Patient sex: F
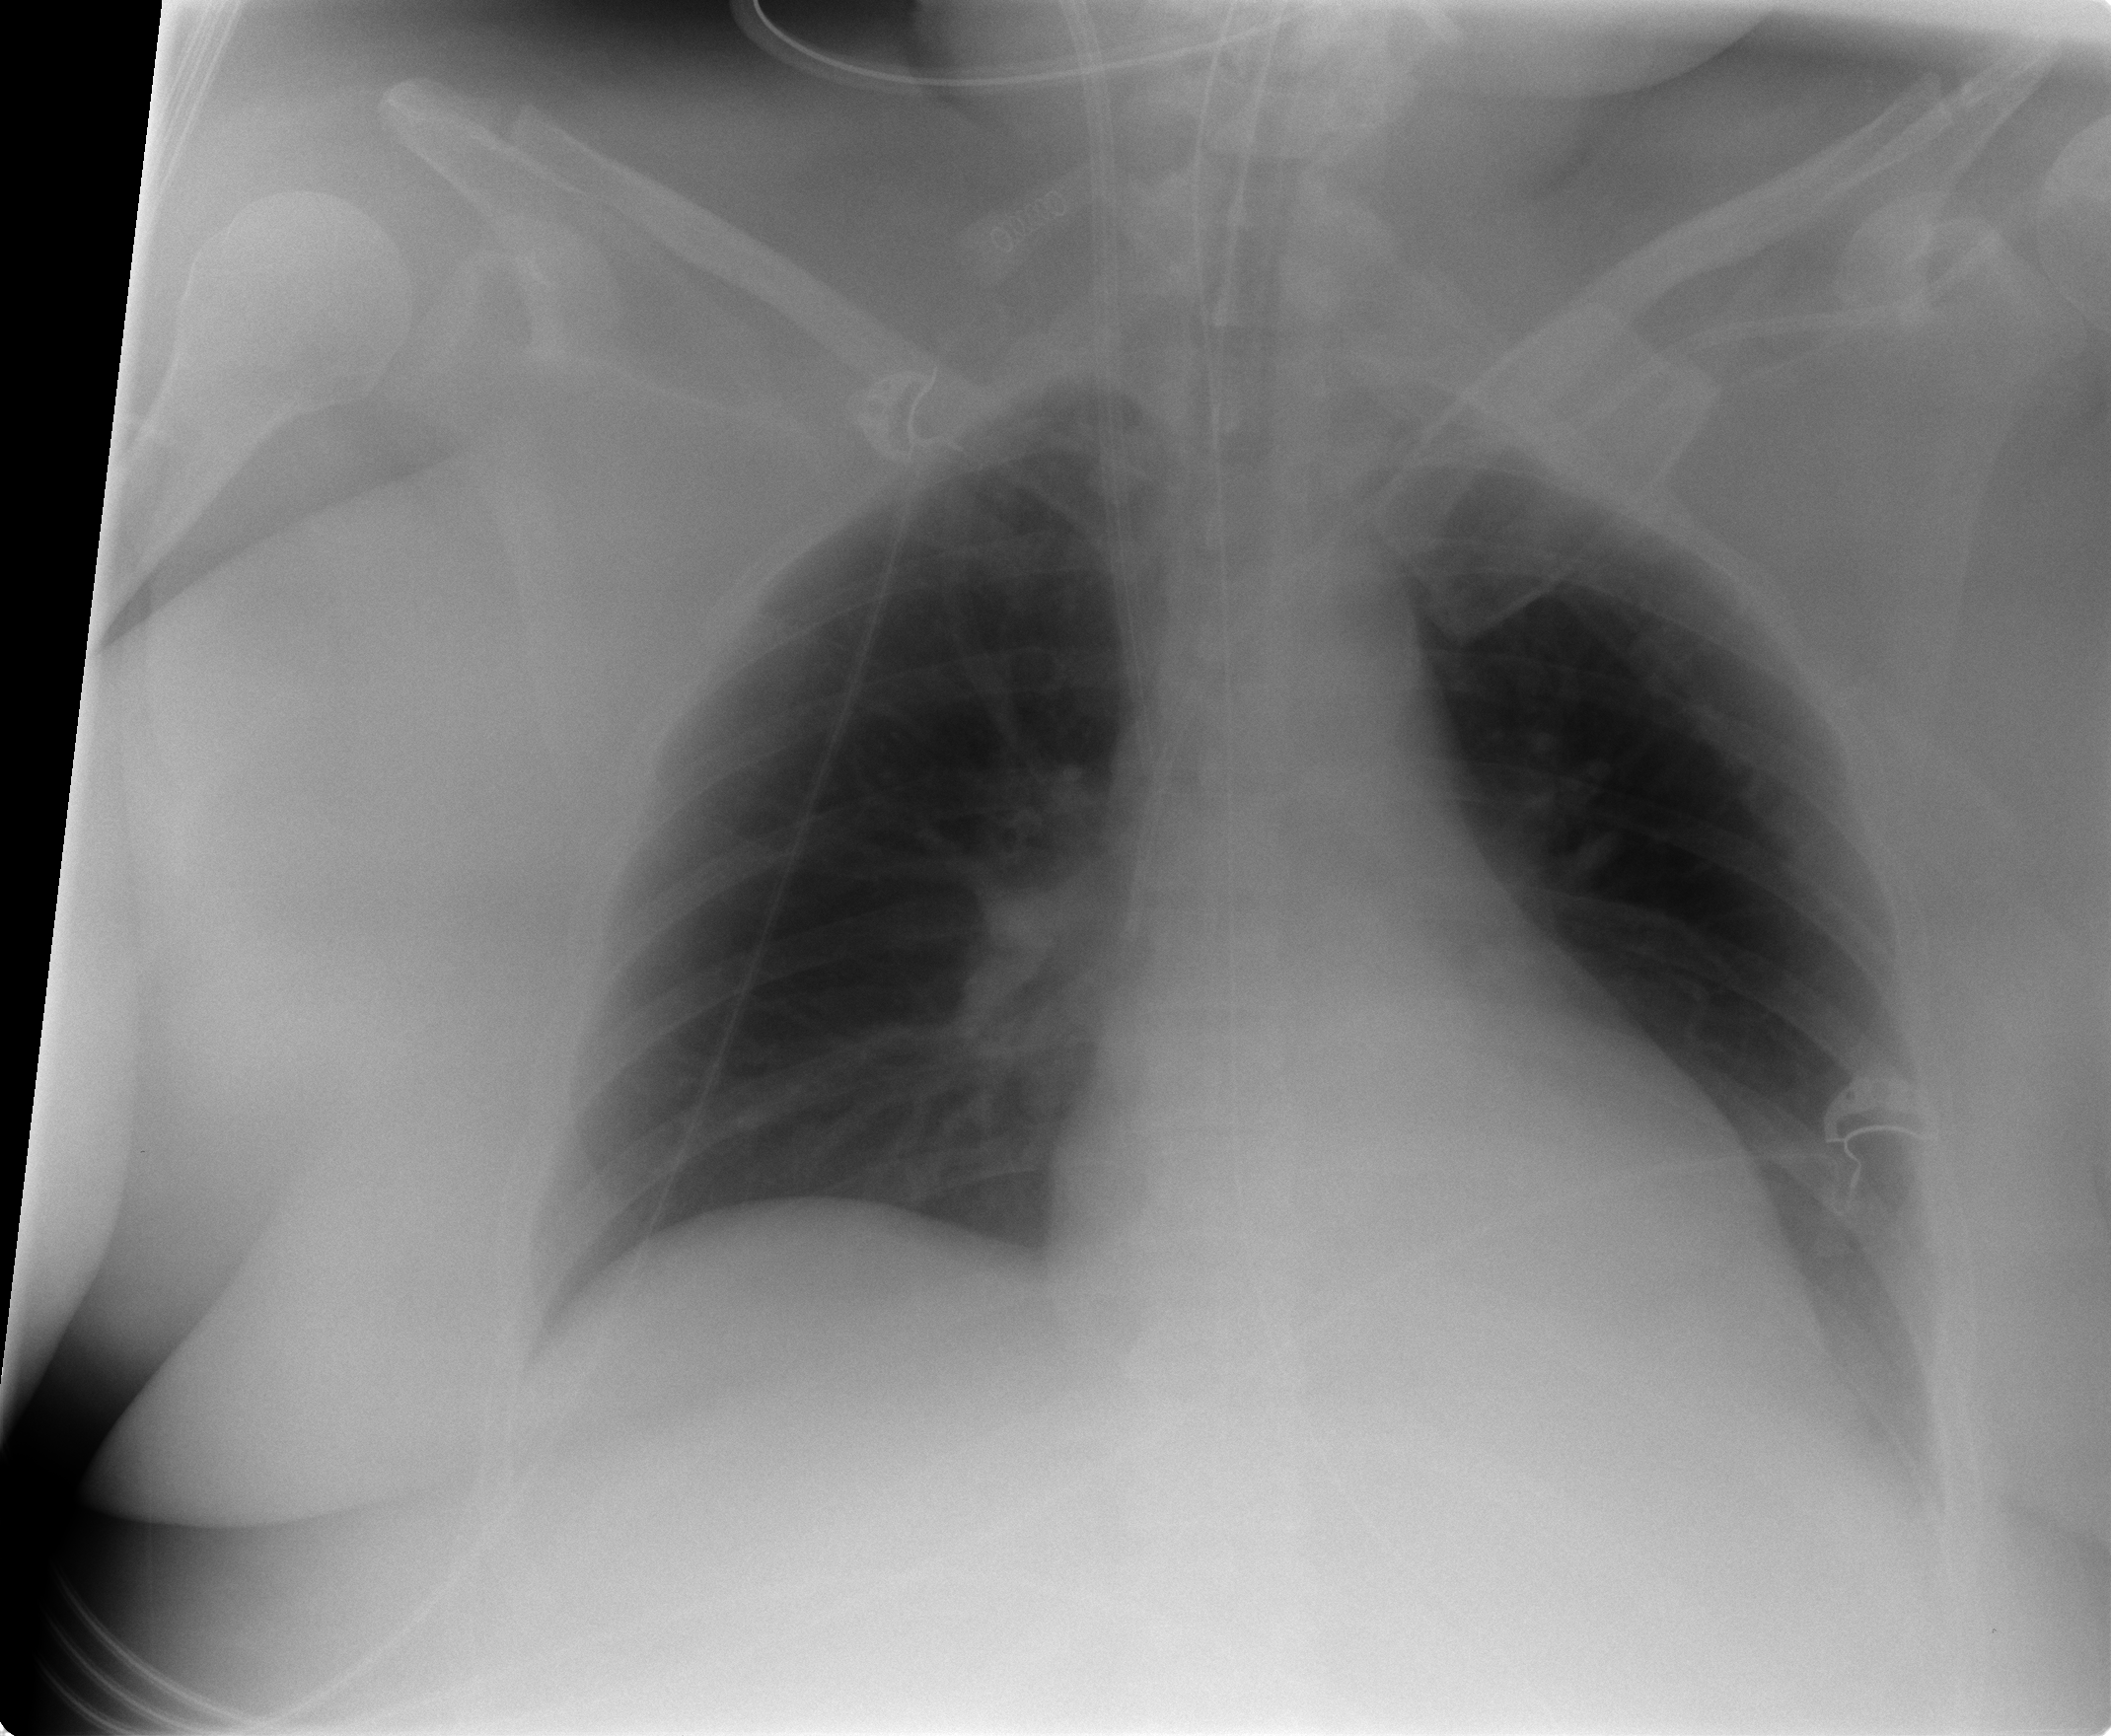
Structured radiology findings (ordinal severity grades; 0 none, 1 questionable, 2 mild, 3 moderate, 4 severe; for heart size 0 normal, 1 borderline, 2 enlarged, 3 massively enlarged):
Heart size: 0
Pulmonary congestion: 0
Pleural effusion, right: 0
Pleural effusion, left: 1
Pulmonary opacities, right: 1
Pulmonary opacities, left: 0
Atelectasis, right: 0
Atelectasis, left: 0